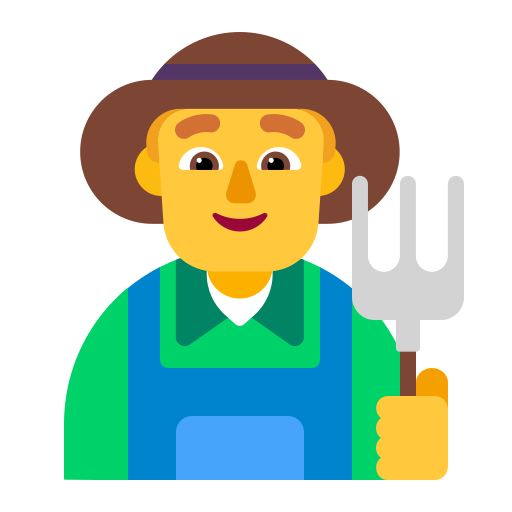
man farmer flat default